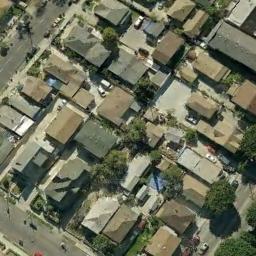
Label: dense_residential